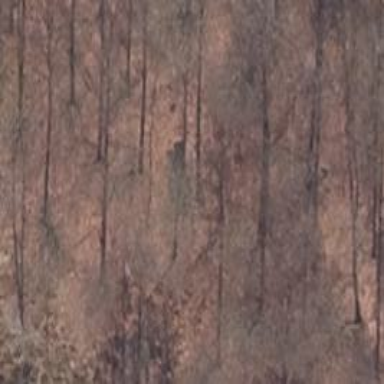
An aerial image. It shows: Hunting stand.